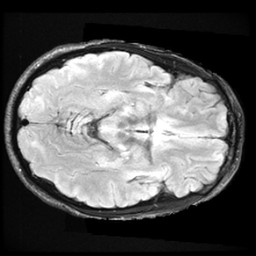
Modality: FLAIR
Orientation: axial
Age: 39
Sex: male
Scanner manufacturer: ge
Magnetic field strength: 3 T
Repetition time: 11 s
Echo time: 0.1497 s